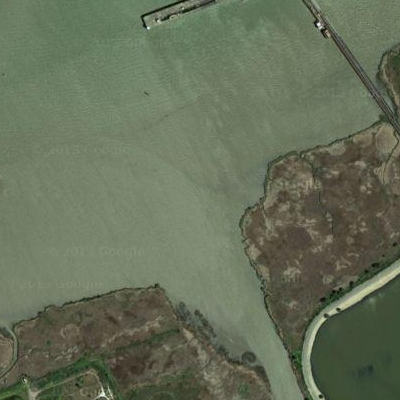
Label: dRiverLake